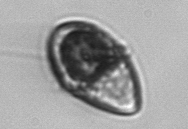
Label: Gyrodinium